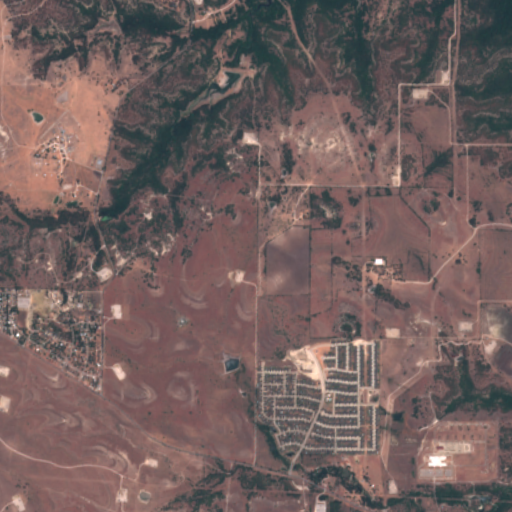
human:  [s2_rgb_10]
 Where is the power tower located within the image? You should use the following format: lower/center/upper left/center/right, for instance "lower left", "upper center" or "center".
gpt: The power tower is located in the lower of the image.
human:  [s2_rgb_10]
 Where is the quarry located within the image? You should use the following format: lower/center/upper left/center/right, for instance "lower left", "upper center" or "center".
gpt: There is no quarry in the image.